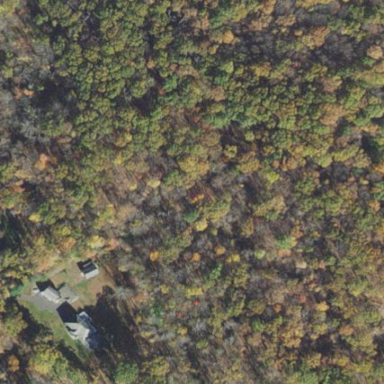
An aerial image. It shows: Existing Preserved Open Space in woodland area.